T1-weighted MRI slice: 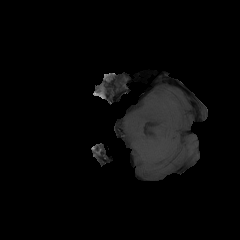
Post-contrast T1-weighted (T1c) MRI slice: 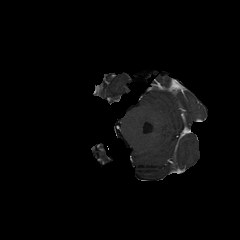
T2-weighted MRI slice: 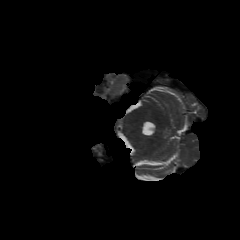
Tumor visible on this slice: no